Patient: sex F, age 41
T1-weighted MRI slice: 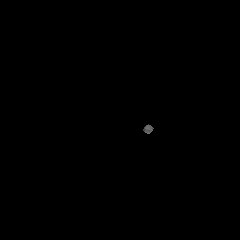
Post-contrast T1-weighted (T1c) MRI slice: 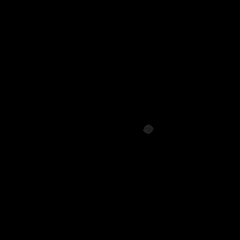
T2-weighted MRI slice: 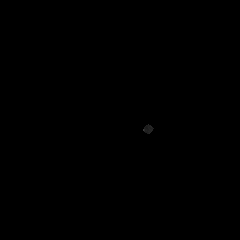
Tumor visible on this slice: no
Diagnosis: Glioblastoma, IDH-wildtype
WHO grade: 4